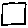
Label: square